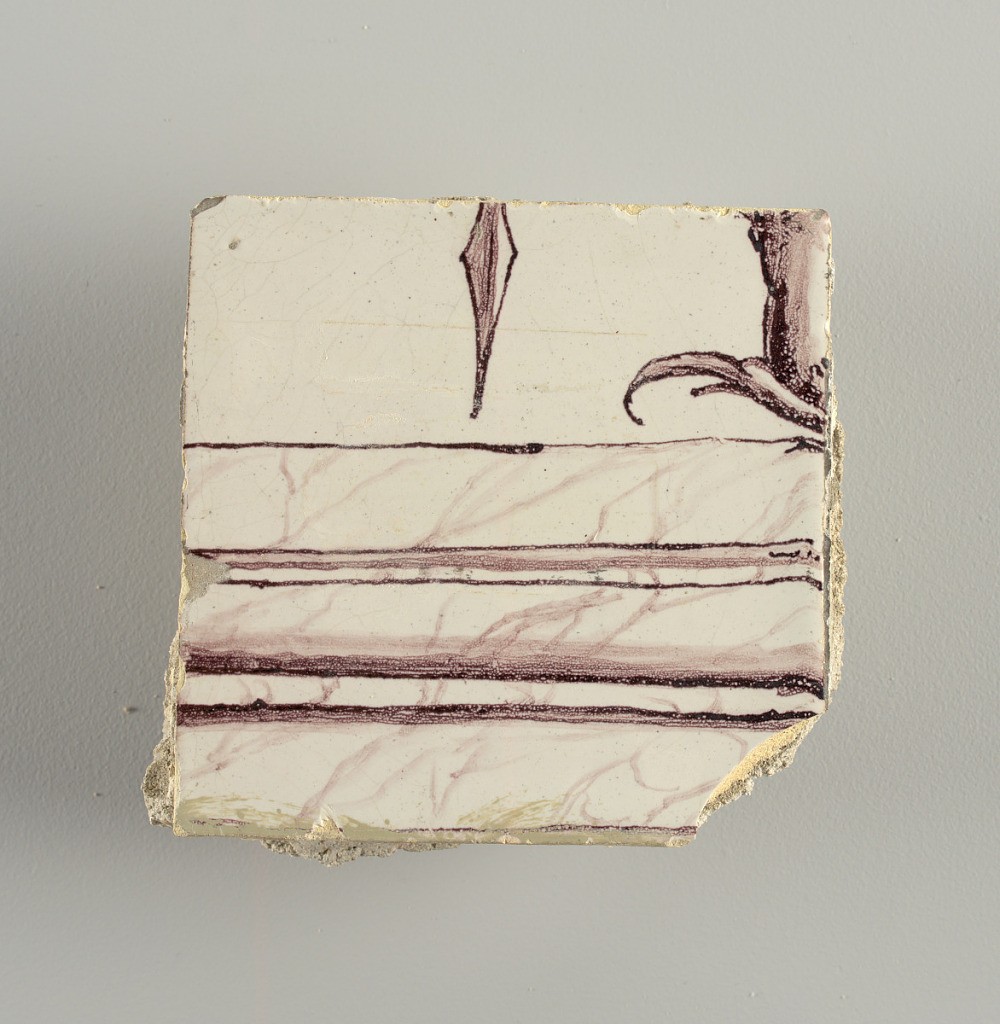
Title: Wall facing
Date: ca. 1725
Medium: tin-glazed earthenware, underglaze
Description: Running design for a frieze or a dado, composed of scrolls of foliage and strapwork, and four repeating motifs--a seated woman in a small upright oval medallion, a putto seated on a rocailled base, and strapwork in axial pattern.  The various panels, A to F, show various repeats of the same design, all being five tiles high and a varying number of tiles wide.